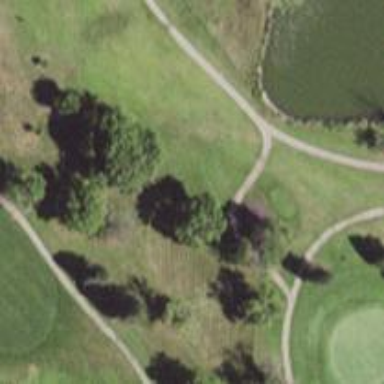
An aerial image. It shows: Pathway for golfing.